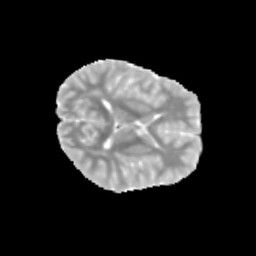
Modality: MD
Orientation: axial
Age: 10
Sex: male
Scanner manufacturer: siemens
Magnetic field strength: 3 T
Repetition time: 3.8 s
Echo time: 0.07 s